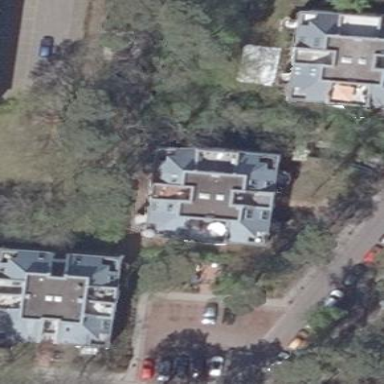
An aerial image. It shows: Quadruple saltbox-shaped metal roof on apartment building.